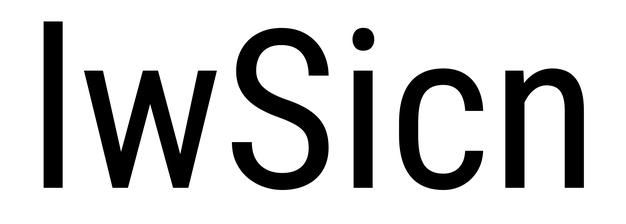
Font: Roboto_Condensed_Regular